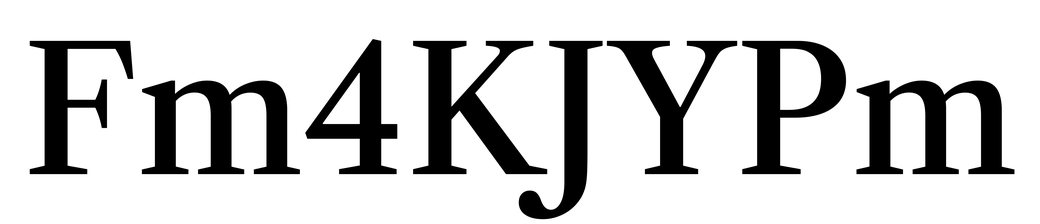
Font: LibreCaslonText_Medium